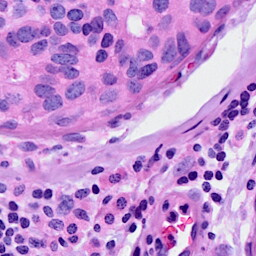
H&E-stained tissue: Breast